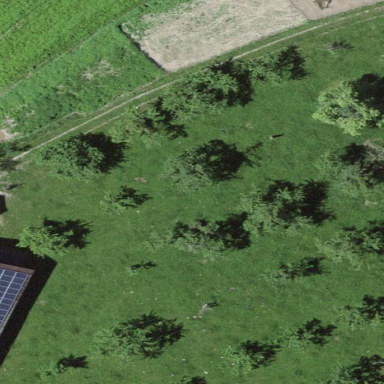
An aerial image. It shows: Orchard.